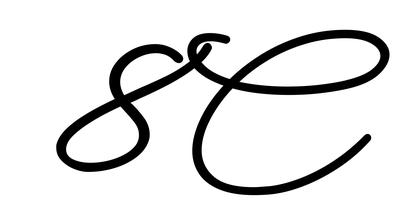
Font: MeowScript-Regular